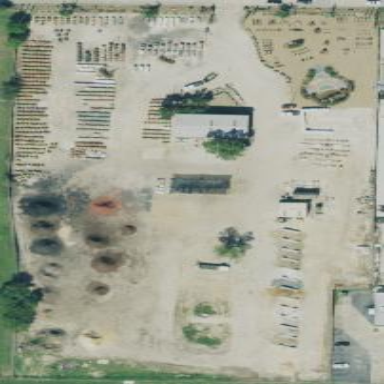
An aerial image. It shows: Plant nursery.